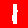
Digit: 1